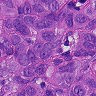
Metastatic tissue present: yes